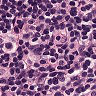
Metastatic tissue present: yes